Field crop: maize
Growth stage: 1
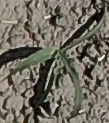
Species: sorghum